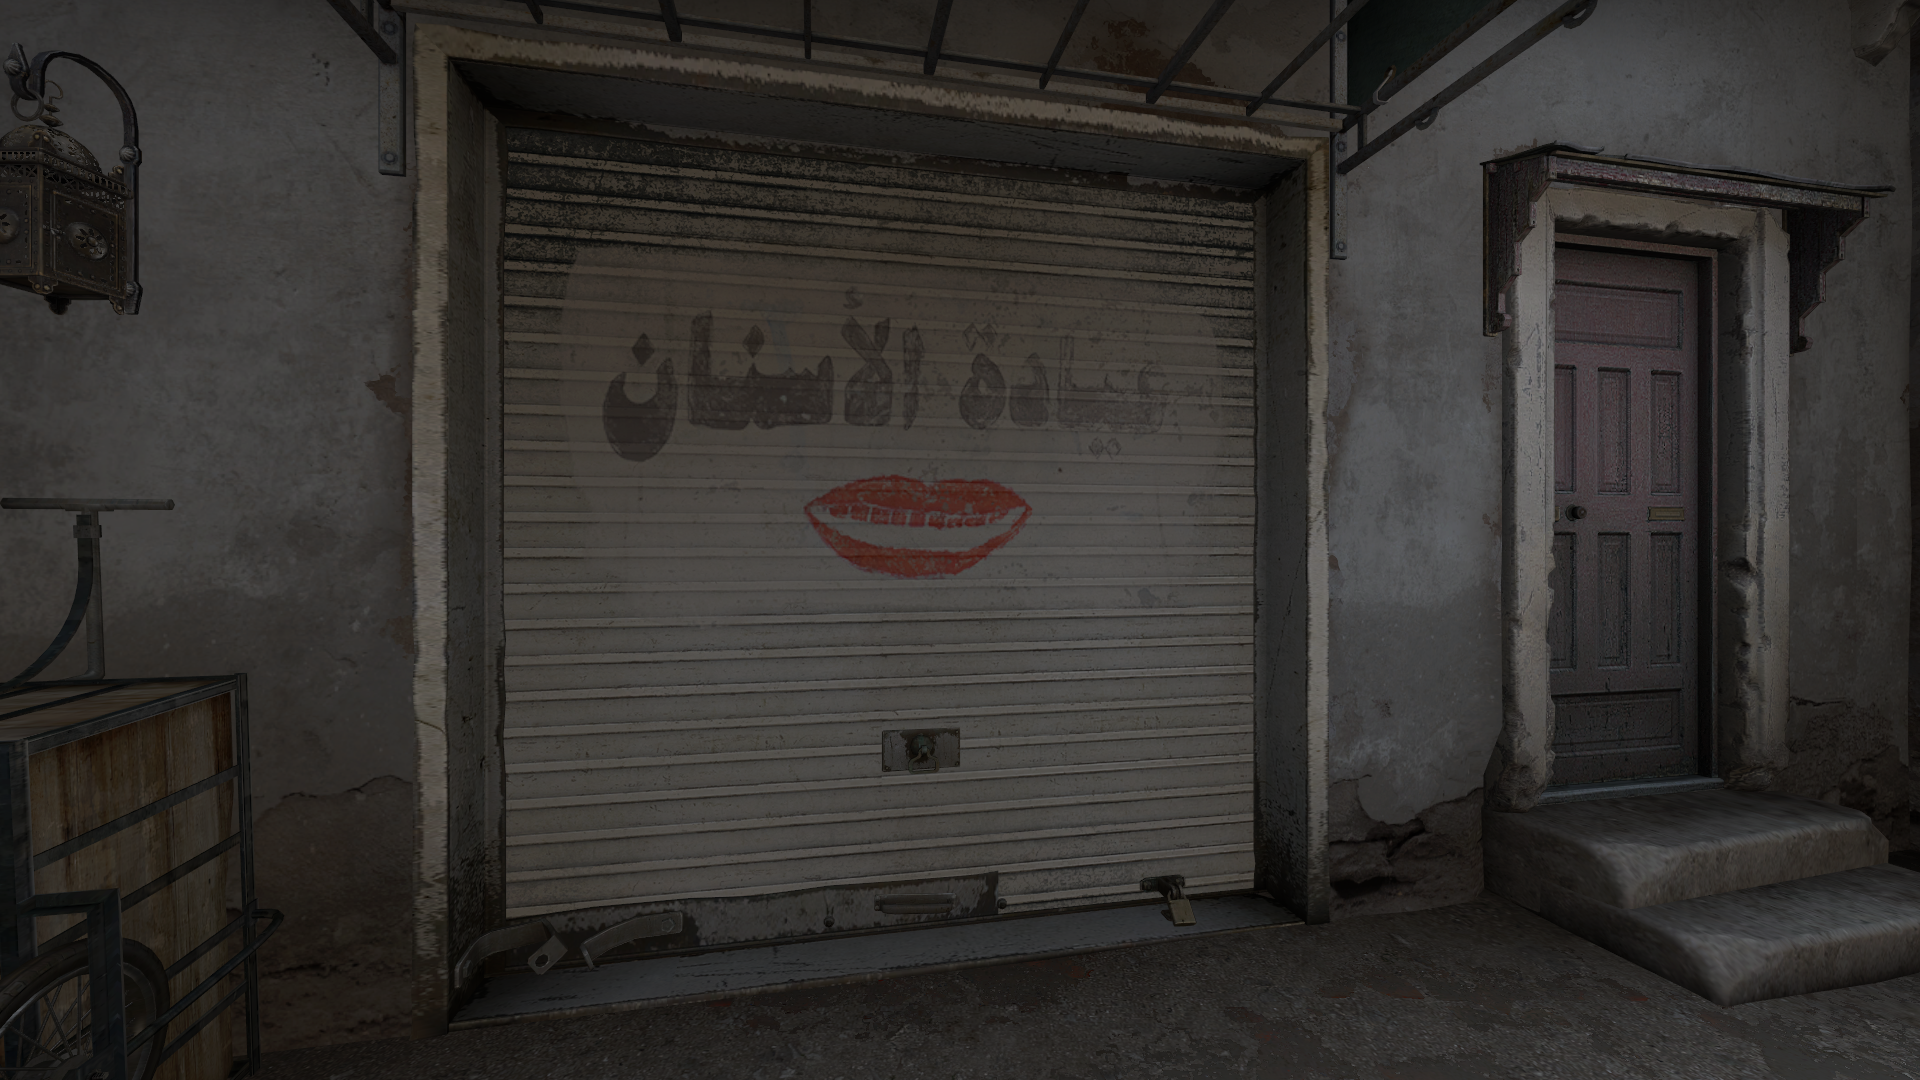
Map: de_dust2